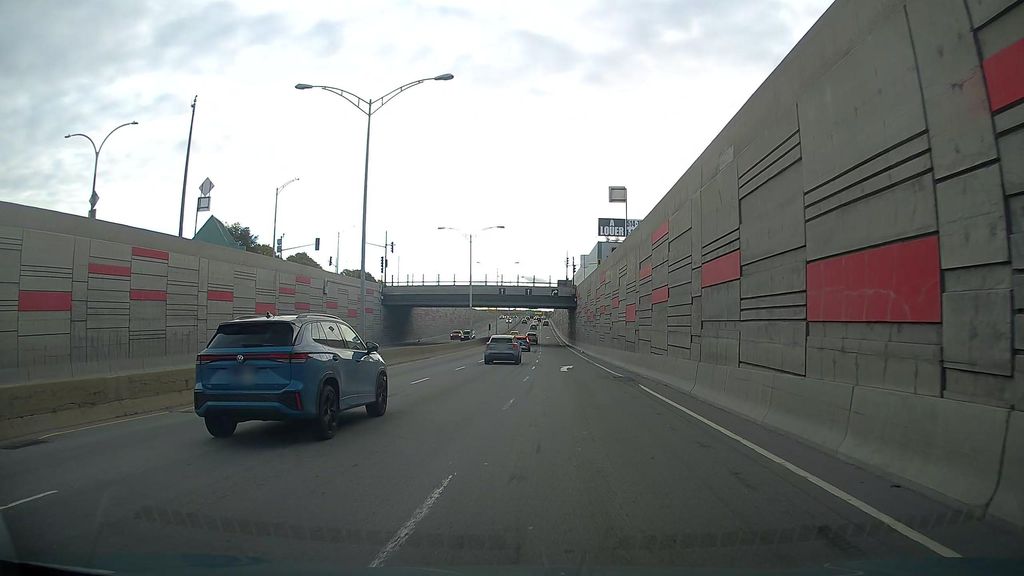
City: montreal